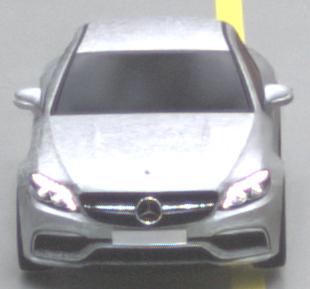
Make: Mercedes-Benz
Model: C 43 AMG
Detailed model: C-Class (205) AMG Limousine
Model produced from: 2016/10
Model produced until: 2018/04
Doors: 4
Color: white
Road condition: wet road
Daytime: sunrise or sunset
Contrast: medium contrast